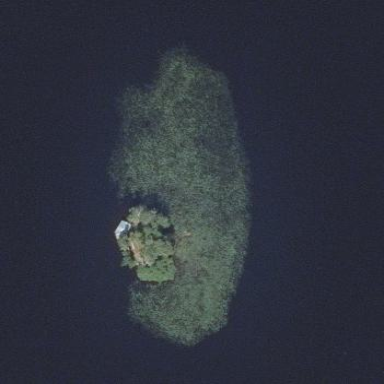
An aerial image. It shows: Islet.